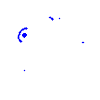
Particle: proton